Aerial crown-view tile of a tropical tree (Barro Colorado Island, Panama), acquired 20250818:
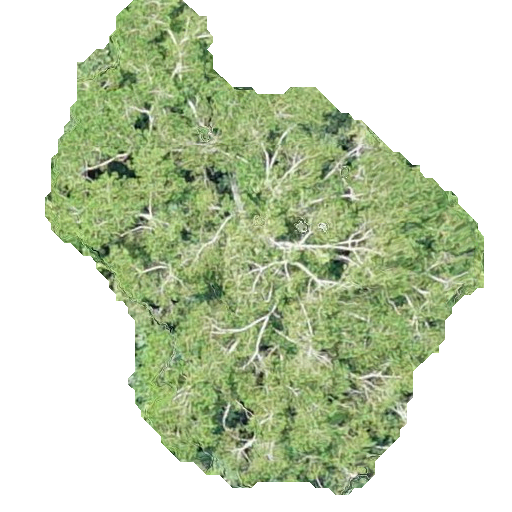
Species: Trema micranthum
GBIF accepted scientific name: Trema micranthum
Crown area: 191.032 m²